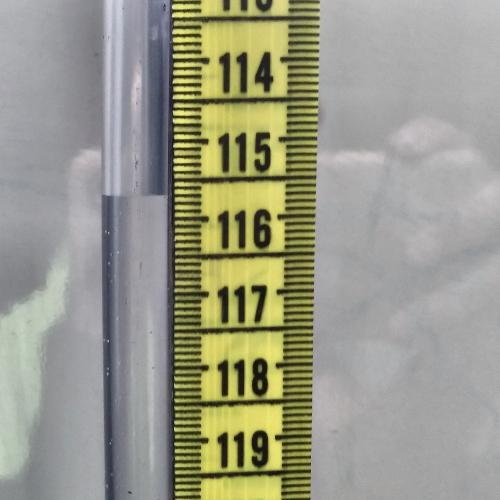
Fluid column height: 115.7 cm